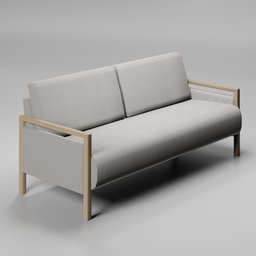
Label: furniture